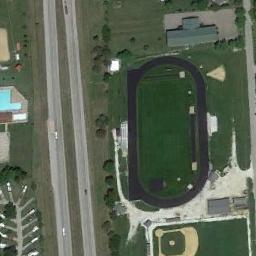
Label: ground_track_field